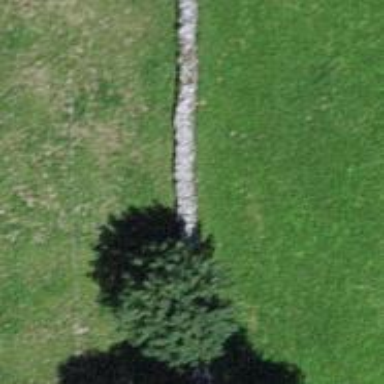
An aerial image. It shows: Wall is shown in the image.